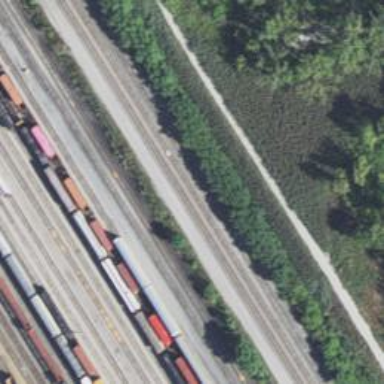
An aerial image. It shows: Railway track.